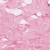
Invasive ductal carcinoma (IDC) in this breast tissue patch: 0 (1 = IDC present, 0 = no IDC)